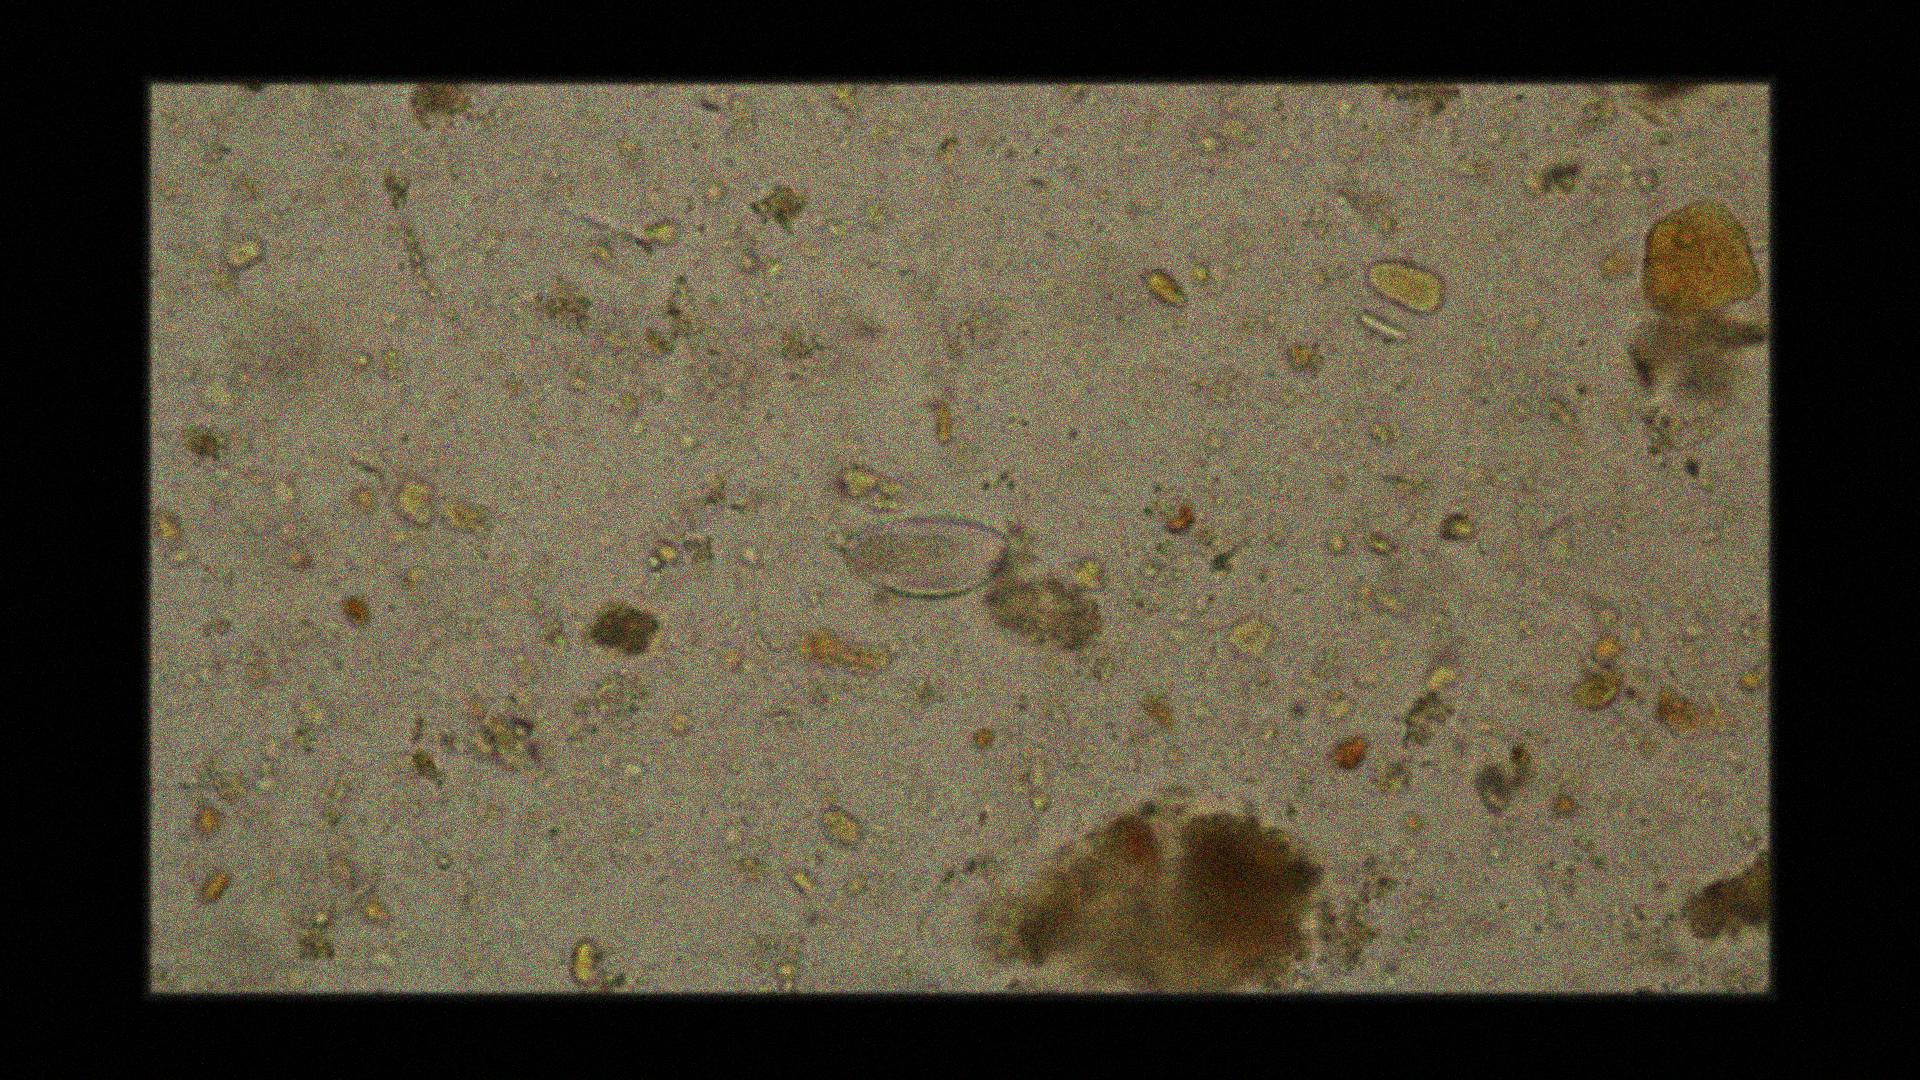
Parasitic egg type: Enterobius vermicularis